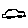
Label: car